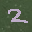
Label: 2